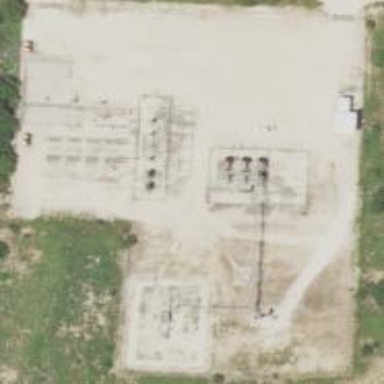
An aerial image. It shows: Industrial area dedicated to gas activities. It includes field gathering substation.